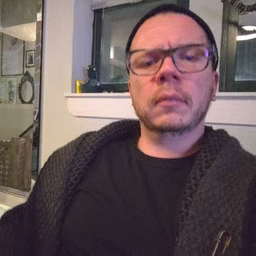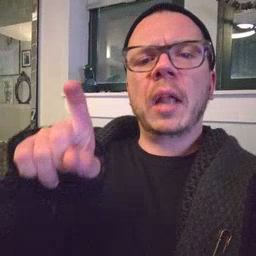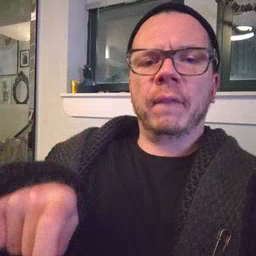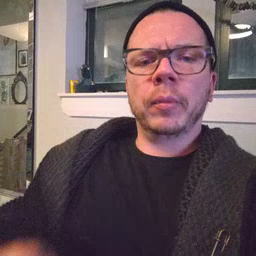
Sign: haveto